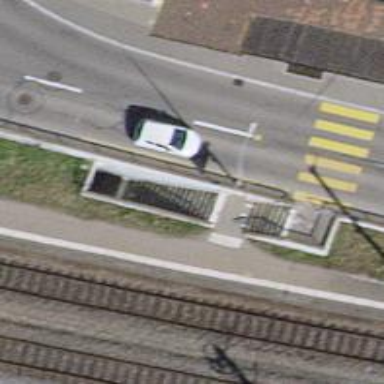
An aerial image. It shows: Road with steps.